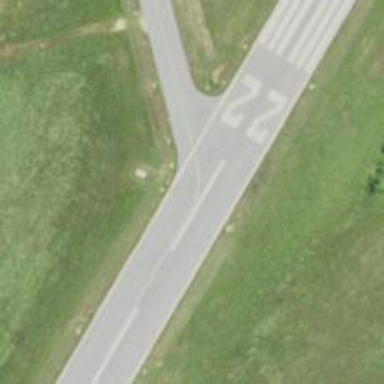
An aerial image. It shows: Runway surface made of asphalt at airport.